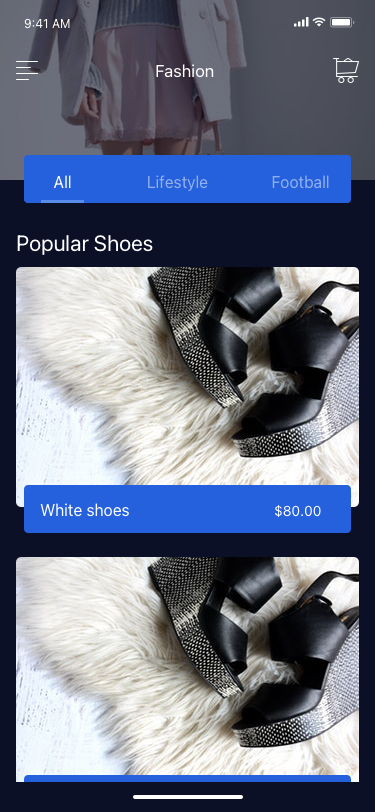
Text in this UI design:
$80.00
White shoes
$80.00
White shoes
Popular Shoes
Fashion
All
Lifestyle
Football